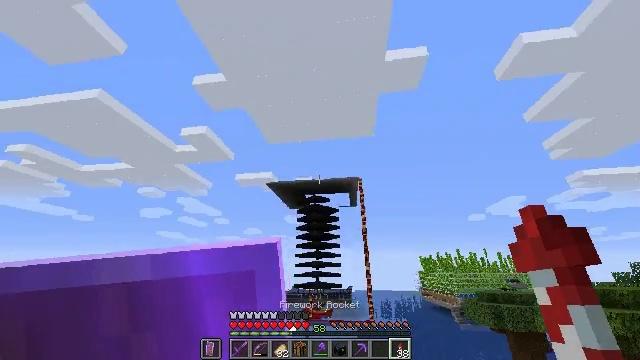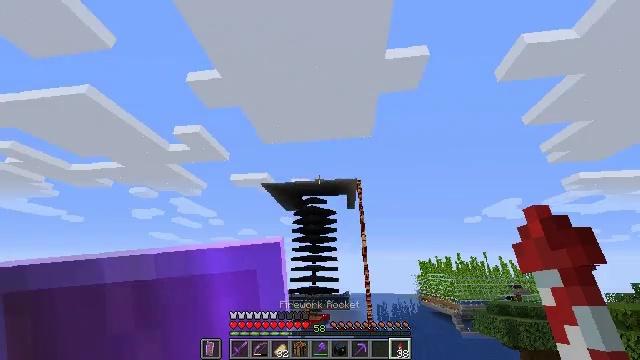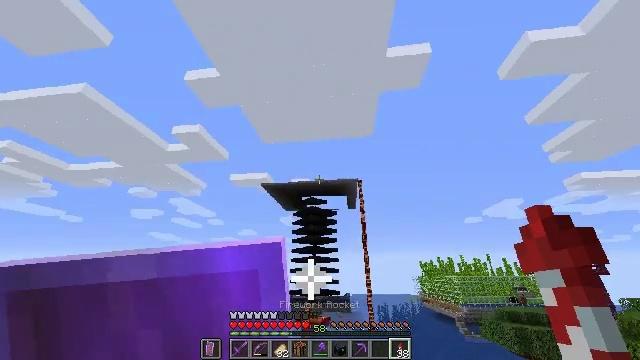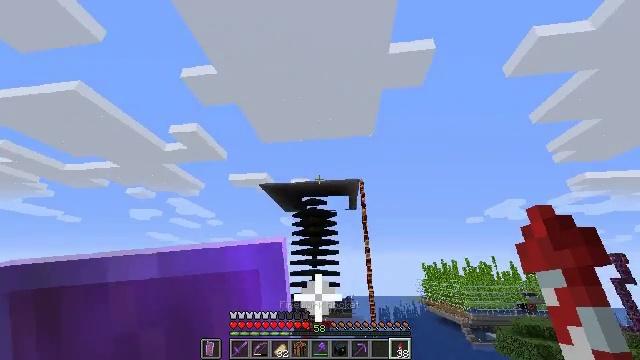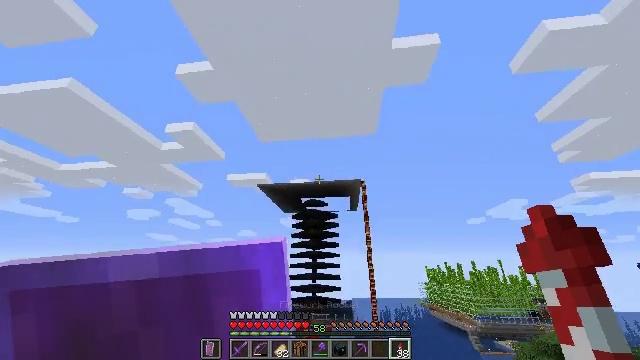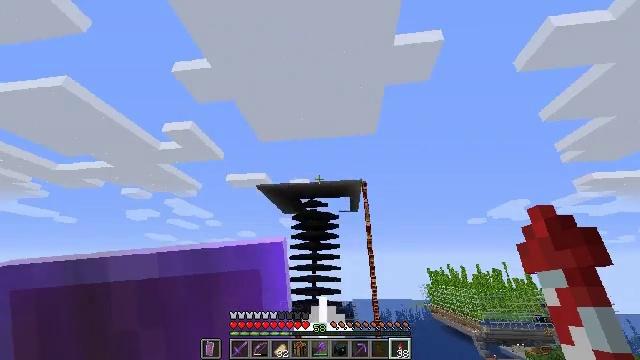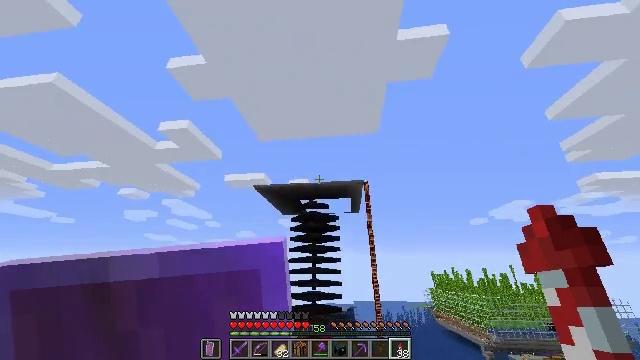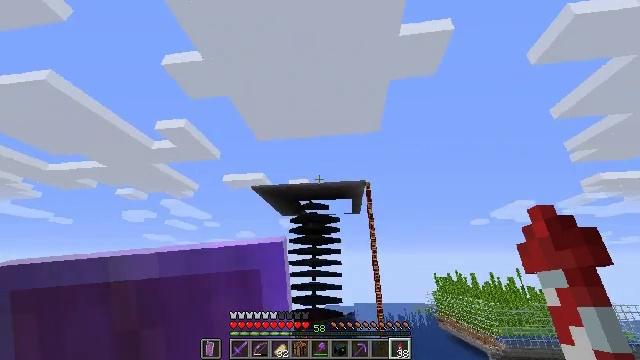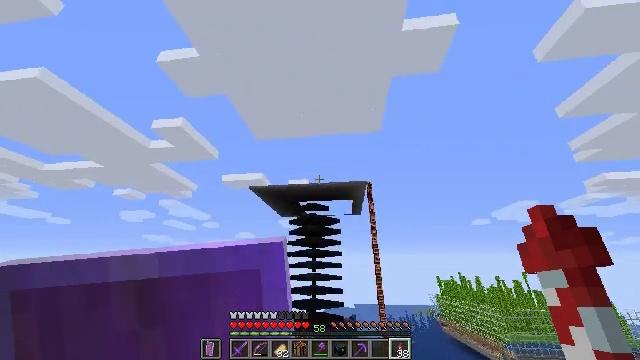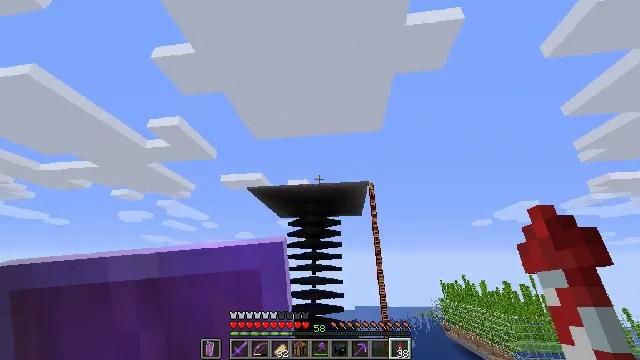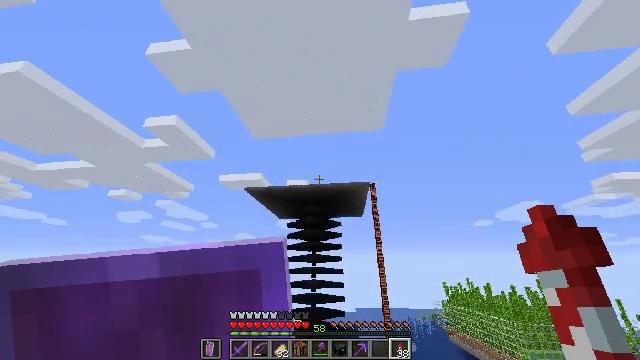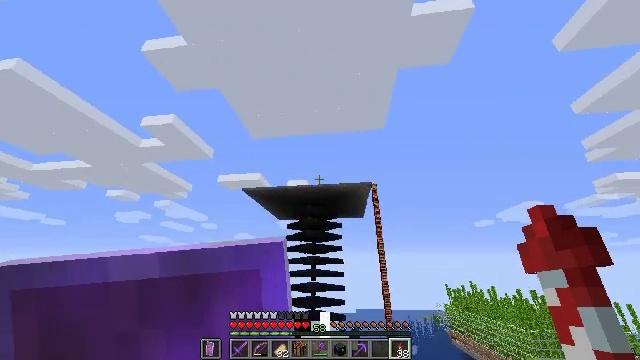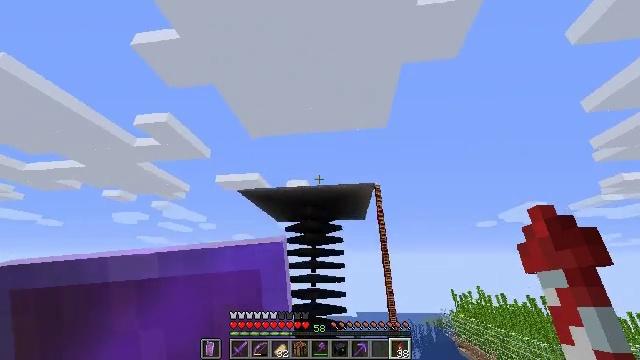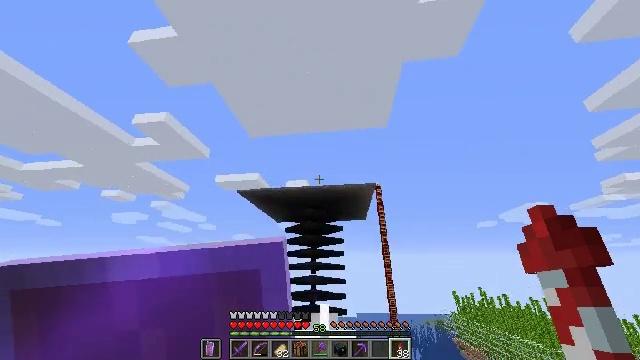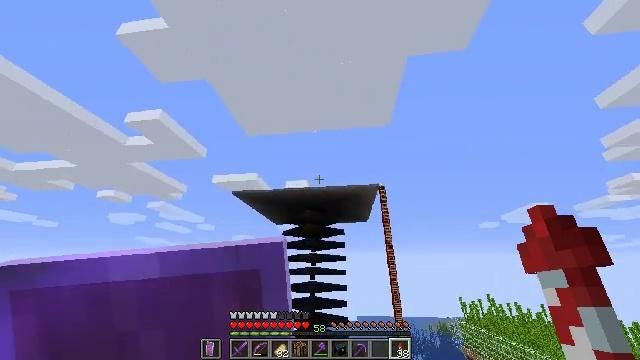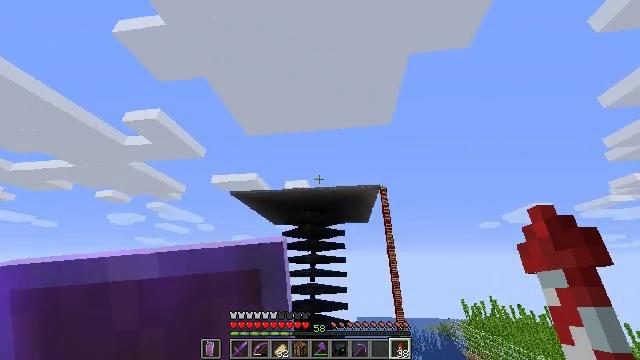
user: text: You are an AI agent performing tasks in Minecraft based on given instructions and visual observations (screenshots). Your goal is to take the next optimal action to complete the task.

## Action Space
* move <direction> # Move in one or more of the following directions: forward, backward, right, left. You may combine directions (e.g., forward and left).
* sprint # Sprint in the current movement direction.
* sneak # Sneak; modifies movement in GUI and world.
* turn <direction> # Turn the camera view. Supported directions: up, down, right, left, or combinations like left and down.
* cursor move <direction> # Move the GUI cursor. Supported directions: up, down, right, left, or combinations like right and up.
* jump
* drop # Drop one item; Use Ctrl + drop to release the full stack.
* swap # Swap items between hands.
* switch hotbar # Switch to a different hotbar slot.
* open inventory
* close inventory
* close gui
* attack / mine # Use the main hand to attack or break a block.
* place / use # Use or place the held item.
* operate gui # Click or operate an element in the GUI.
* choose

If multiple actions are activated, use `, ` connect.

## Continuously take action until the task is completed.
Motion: motion action
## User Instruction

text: Retrieve slime block by mining it.
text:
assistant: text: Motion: move forward, sprint, turn right
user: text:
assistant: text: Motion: move forward, sprint
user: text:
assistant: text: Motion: move forward, sprint
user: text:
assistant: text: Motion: move forward, sprint
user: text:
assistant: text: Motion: move forward, sprint
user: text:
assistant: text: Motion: move forward, sprint
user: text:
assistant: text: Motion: move forward, sprint
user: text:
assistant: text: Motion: move forward, sprint
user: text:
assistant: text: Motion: move forward, sprint
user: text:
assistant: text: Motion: move forward, sprint
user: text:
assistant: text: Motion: move forward, sprint
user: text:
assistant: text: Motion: move forward, sprint
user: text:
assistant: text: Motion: move forward, sprint
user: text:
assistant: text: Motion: move forward, sprint
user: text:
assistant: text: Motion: move forward, sprint
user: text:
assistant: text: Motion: move forward, sprint
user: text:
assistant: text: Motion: move forward, sprint, turn right
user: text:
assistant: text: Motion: move forward, sprint, turn right and down
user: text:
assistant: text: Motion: move forward, sprint, turn right and down
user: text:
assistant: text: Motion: move forward, sprint, turn right and down
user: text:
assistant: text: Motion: move forward, sprint, turn right and down
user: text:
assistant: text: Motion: move forward, sprint
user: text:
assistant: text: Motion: move forward, sprint
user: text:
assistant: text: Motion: move forward, sprint
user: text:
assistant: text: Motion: move forward, sprint
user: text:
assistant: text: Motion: move forward, sprint
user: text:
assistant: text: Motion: move forward, sprint
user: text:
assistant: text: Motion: move forward, sprint
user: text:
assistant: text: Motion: move forward, sprint
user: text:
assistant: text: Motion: move forward, sprint, turn left and down